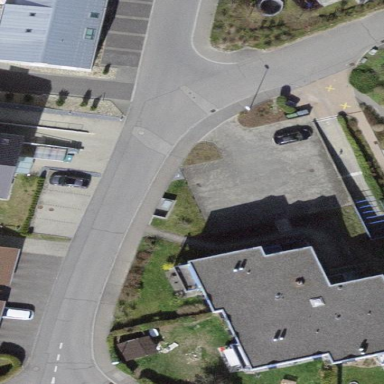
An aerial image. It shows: Parking area.